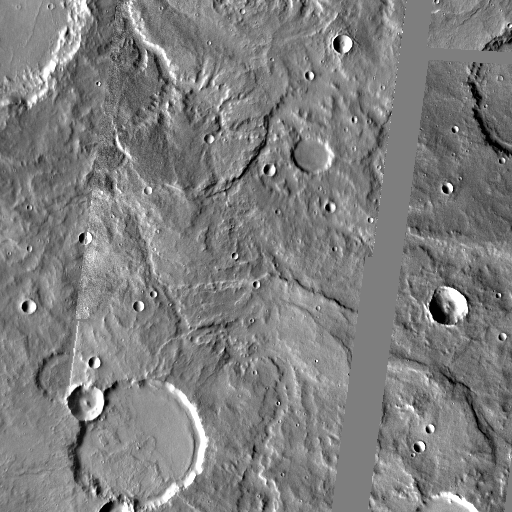
Crater classes present: Background, Other, Buried